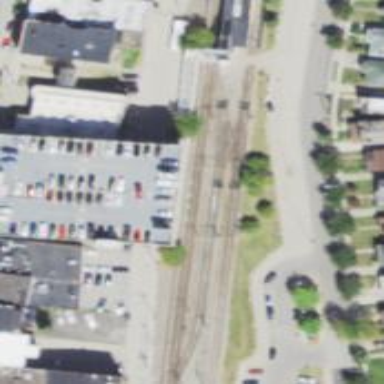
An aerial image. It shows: Light rail siding with electrified contact line.